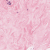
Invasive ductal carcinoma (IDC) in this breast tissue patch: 0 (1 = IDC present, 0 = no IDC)